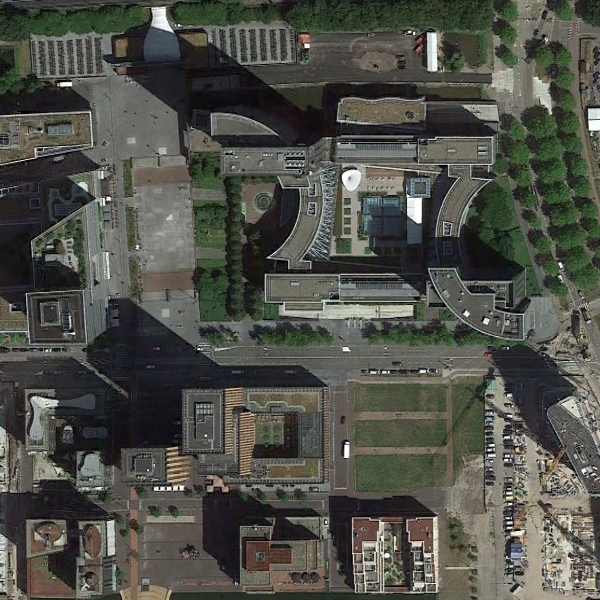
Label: Commercial